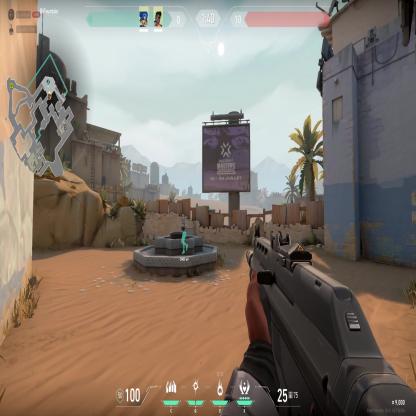
Label: teammate